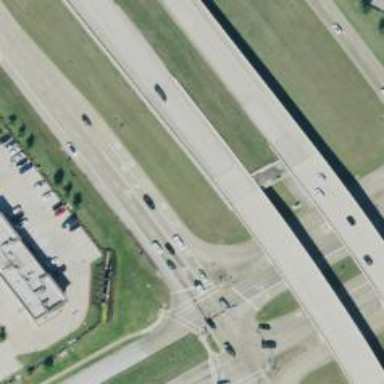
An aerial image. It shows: Tertiary road with frontage road along it.